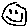
Label: smiley face